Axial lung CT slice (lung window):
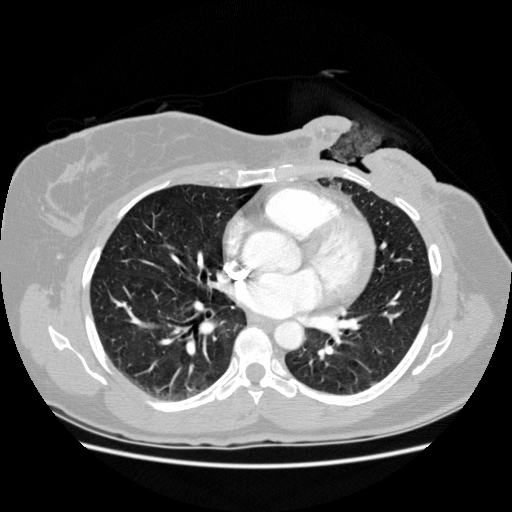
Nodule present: no